Field crop: tomato
Growth stage: 1
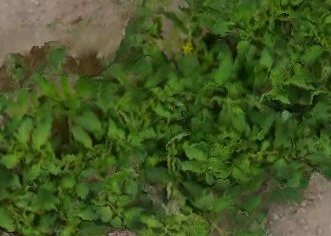
Species: tomato